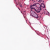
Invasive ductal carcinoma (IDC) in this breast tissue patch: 0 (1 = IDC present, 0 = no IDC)